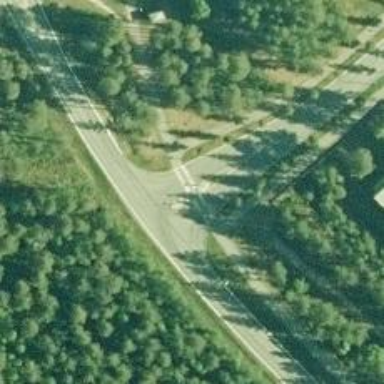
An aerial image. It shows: Marked crossing with pedestrian island.